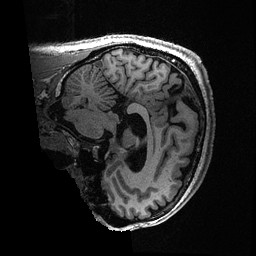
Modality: T1w
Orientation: sagittal
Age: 40
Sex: male
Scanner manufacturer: ge
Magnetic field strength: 3 T
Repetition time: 0.006952 s
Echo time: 0.00292 s